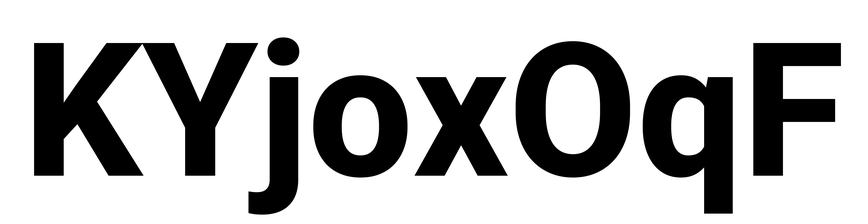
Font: Roboto_ExtraBold